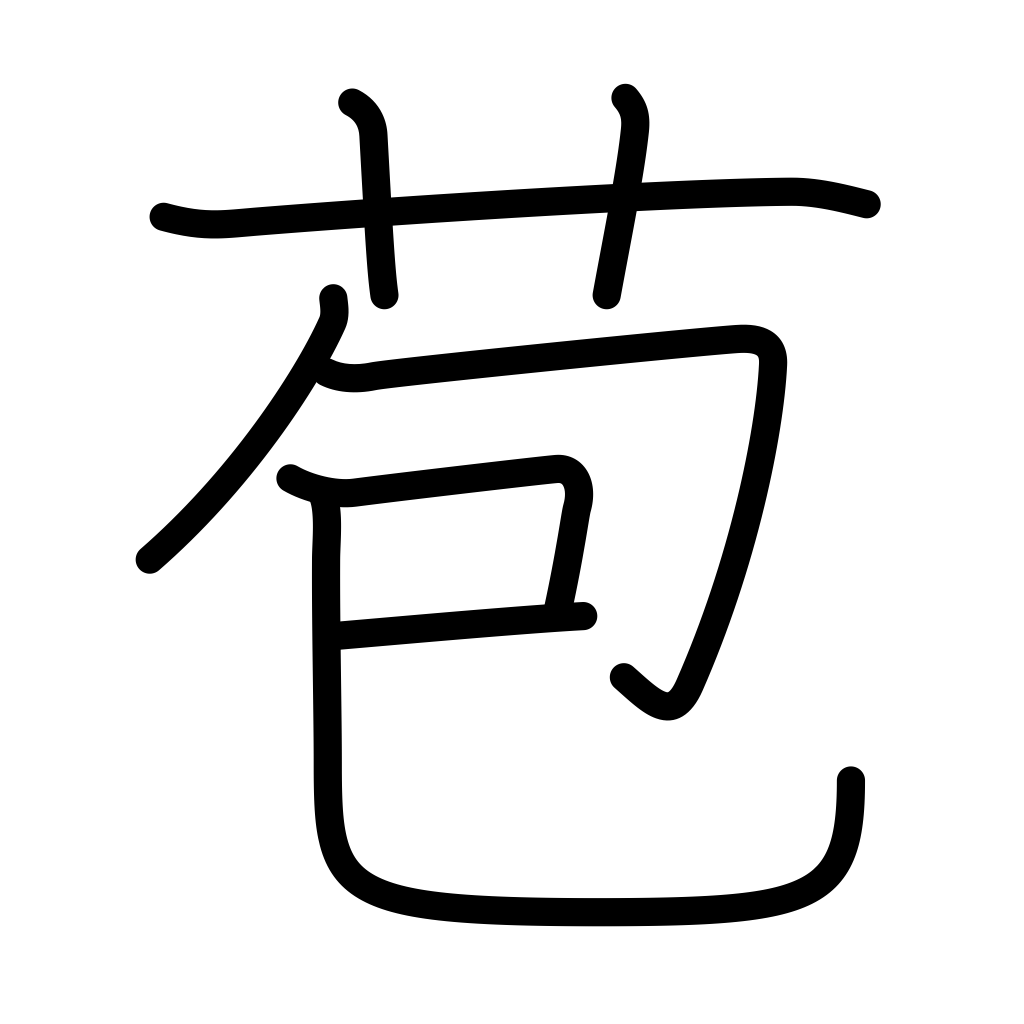
Meaning: husk, bract, straw wrapper, souvenir gift, bribe